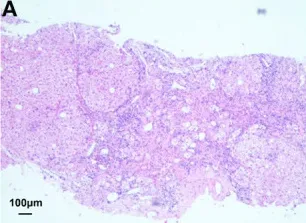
Lymphocytic infiltration with lymphoid follicles was accumulated and enlarged in the portal tract (A).
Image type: pathology (h&e)